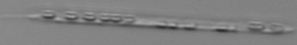
Label: Rhizosolenia